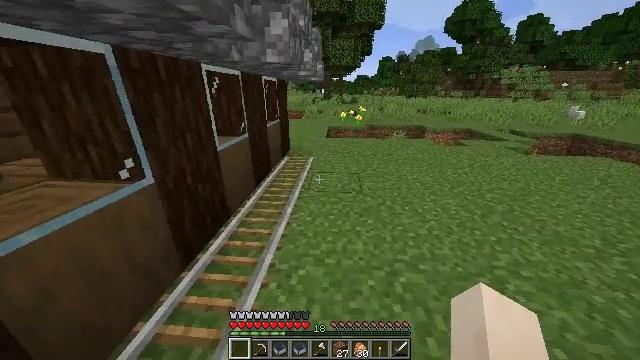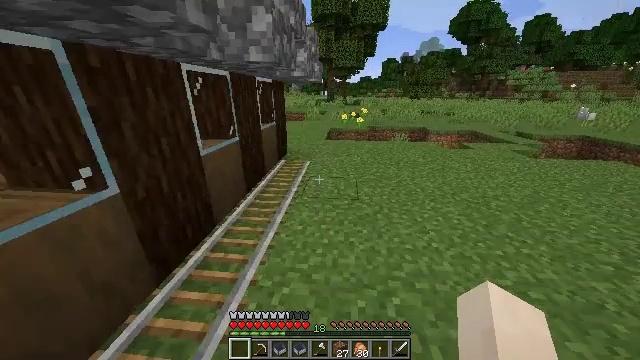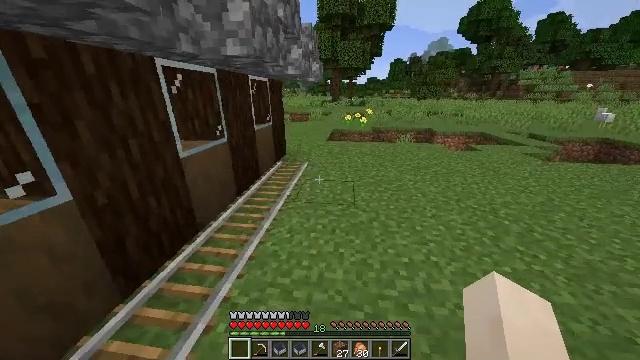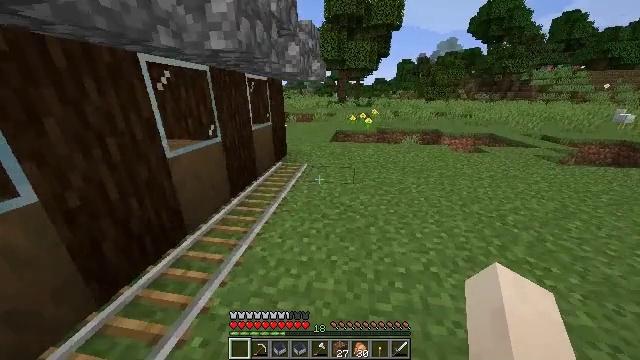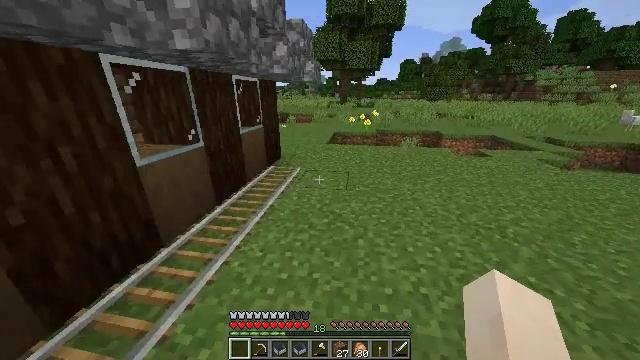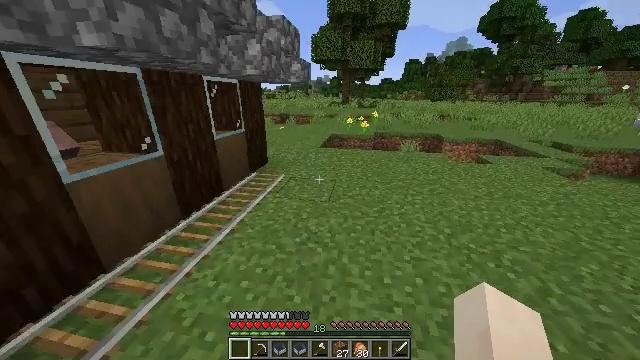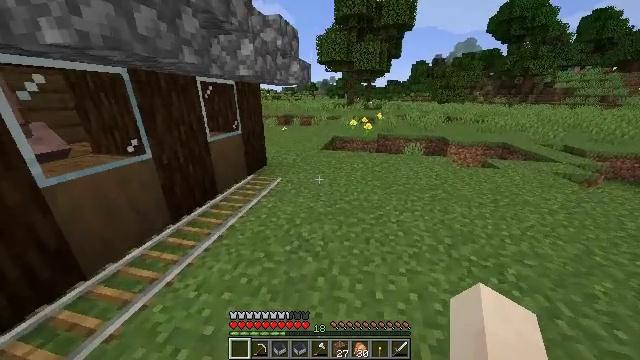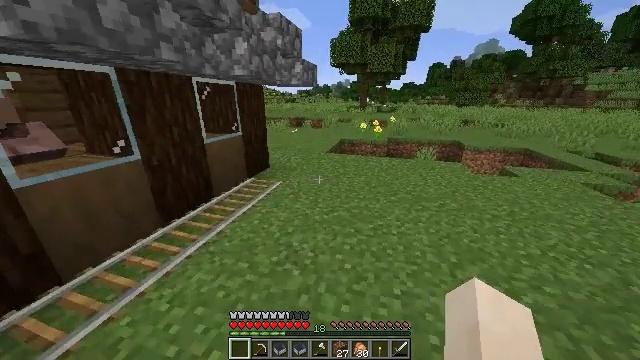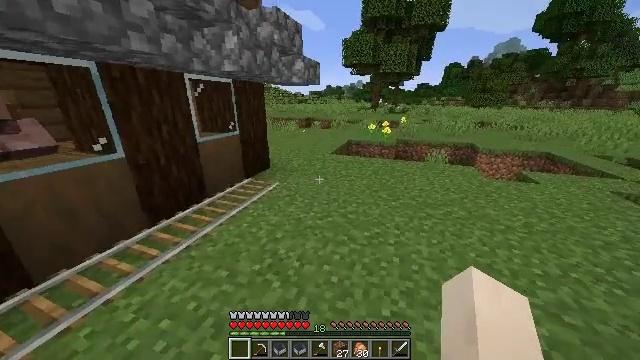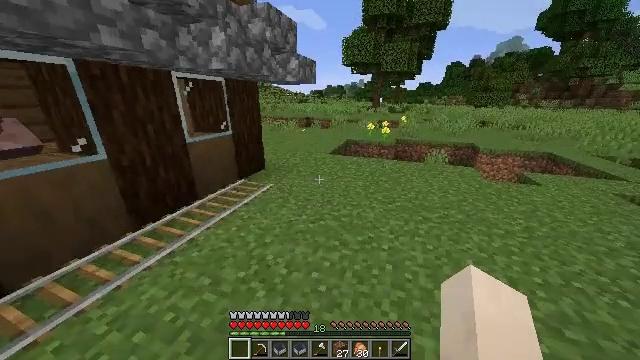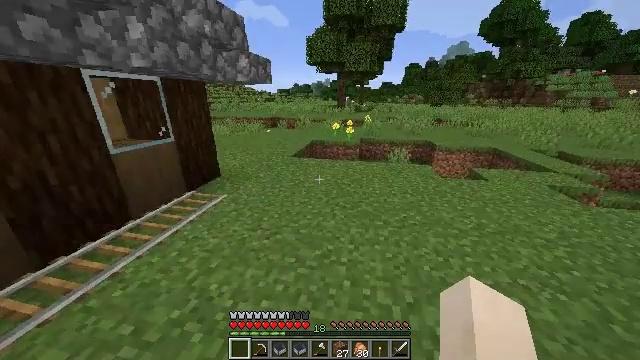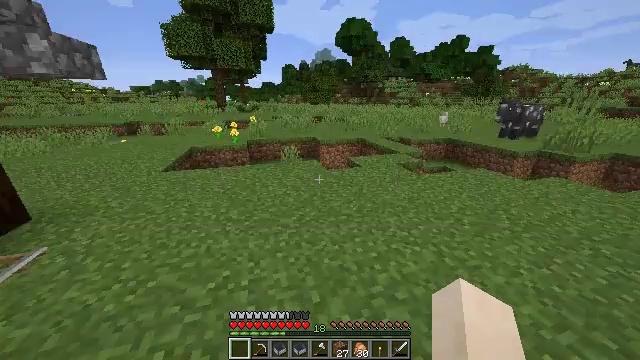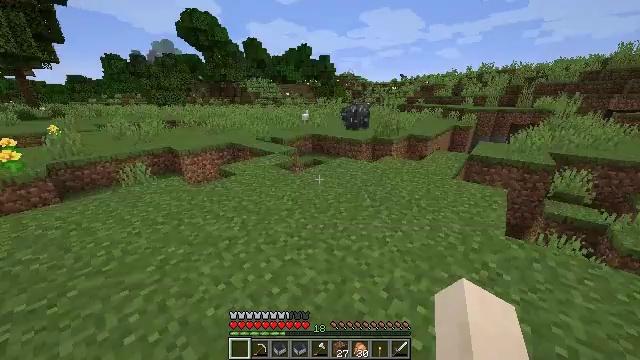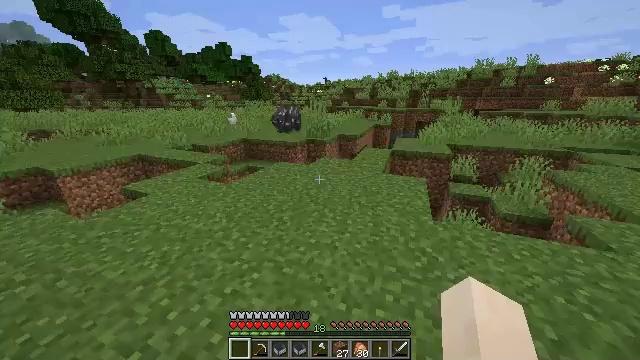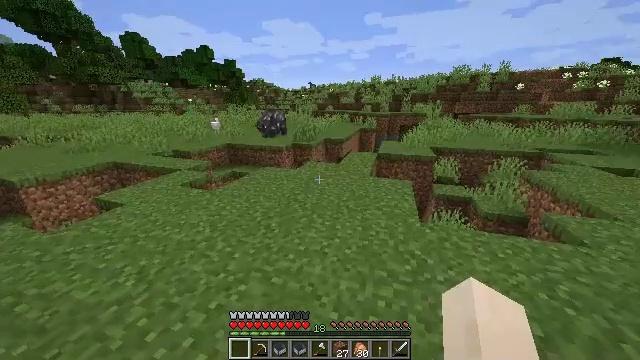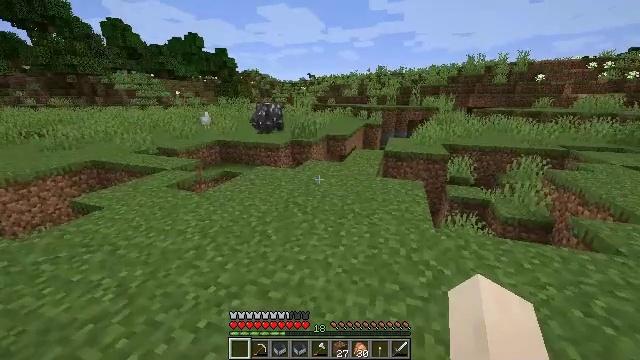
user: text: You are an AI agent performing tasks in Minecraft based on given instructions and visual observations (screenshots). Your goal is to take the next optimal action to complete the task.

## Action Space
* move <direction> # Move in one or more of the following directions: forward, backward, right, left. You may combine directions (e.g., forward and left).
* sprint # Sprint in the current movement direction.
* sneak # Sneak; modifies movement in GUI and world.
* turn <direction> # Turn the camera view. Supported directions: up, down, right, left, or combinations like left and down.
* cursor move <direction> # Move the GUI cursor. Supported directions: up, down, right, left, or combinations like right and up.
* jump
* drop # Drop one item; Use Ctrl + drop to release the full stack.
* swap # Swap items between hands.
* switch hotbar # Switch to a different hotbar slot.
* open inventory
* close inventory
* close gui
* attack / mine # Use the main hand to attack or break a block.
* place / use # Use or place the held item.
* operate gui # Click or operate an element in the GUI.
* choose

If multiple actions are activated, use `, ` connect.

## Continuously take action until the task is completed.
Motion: motion action
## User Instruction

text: Harvest stripped spruce log.
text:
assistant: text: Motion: move forward and move right, sprint, turn left
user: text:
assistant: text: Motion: move forward and move right, sprint, turn left
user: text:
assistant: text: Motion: move forward and move right, sprint, turn left
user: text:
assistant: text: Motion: move forward and move right, sprint
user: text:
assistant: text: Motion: move forward and move right, sprint, turn left
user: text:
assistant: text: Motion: move forward and move right, sprint, turn left
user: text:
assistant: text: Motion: move forward and move right, sprint, turn left
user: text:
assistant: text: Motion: move forward and move right, sprint, turn left
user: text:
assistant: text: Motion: move forward and move right, sprint
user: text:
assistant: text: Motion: move forward and move right, sprint, turn right
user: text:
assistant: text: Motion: move forward and move right, sprint, turn right
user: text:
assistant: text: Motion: move forward, sprint, turn right
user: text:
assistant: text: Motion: turn right
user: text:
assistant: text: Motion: turn right and up
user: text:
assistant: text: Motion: no_op
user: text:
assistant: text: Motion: no_op
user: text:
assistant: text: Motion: no_op
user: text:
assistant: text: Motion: no_op
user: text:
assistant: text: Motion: no_op
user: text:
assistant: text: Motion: no_op
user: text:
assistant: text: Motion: no_op
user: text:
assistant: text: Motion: no_op
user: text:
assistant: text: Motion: no_op
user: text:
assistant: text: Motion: no_op
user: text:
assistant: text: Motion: turn left
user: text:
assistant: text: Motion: turn left
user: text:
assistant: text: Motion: move forward, turn left
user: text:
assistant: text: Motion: move forward, turn left
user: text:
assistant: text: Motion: move forward, turn left
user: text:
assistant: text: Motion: move forward, turn left